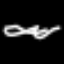
Label: squiggle